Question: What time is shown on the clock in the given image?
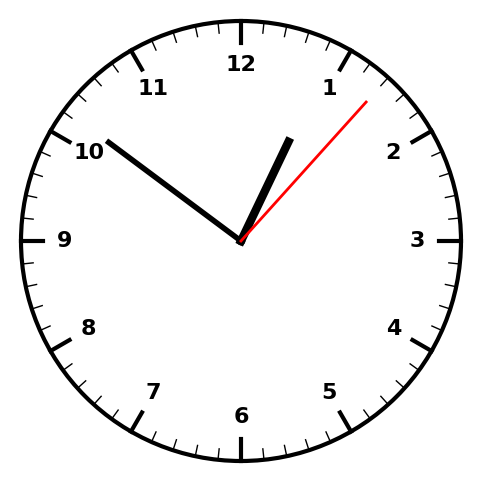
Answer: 12:51:07